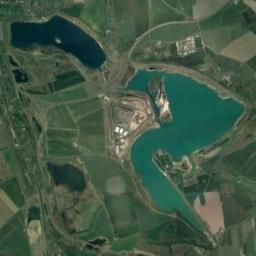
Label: lake